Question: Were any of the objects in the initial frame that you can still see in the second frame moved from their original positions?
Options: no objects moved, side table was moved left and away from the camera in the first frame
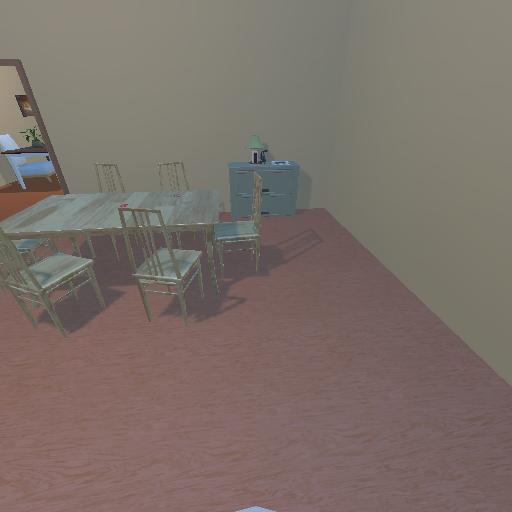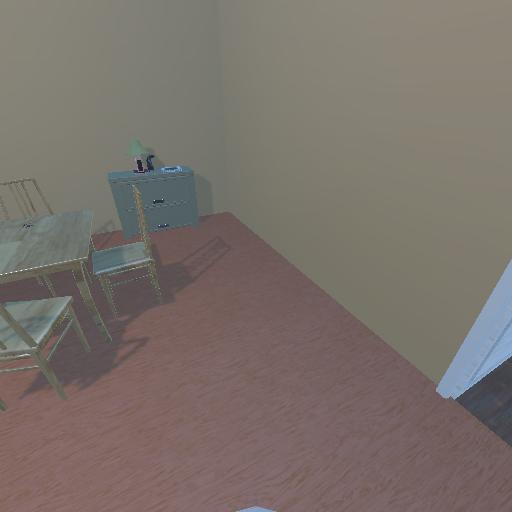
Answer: no objects moved